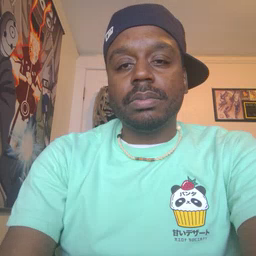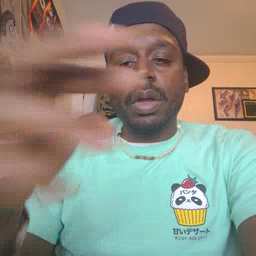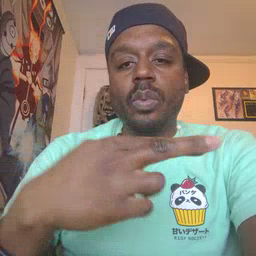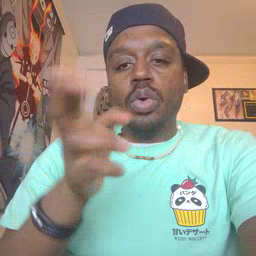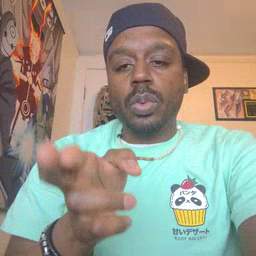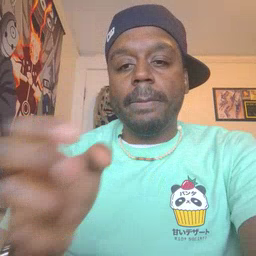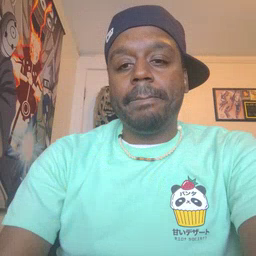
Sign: room